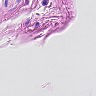
Metastatic tissue present: no